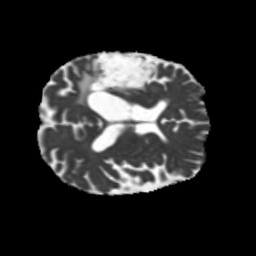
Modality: MD
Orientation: axial
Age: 55
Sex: male
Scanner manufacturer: siemens
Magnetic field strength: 3 T
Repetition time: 5.25 s
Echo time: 0.08 s